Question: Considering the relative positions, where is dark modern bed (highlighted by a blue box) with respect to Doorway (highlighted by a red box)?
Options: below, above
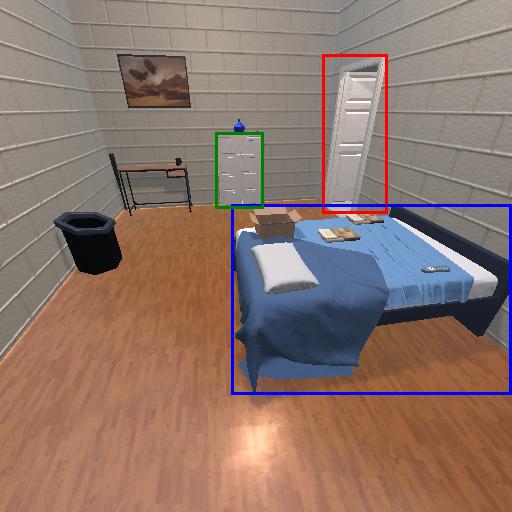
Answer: below